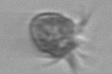
Label: Ciliophora